Question: I need to calculate this double integral:

where f(x) and f(y) are the density of the distribution of r.v a and y (they are distributed as normal and are independent each other)
with Matlab. I've tried this
I've tried this:
'''
fun = @(x,y)((5-2*y)/3)*((1./sqrt(4*pi))*exp(-(x-2)^(2)/4))*((1./sqrt(8*pi))*exp(-(x-1)^(2)/8))
xmax = @(y)(5-2*y)/3
q = integral2(fun,-Inf,1,1,xmax)
'''
but it doesn't work.
Any suggestions? (I'm not a Matlab expert). If not Matlab, with R it's ok.
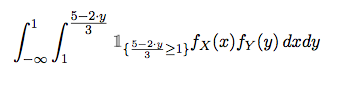
Answer: Your function 'fun' does not allow vectorized inputs, which means evaluating multiple inputs at once. Try for example:
'''
fun([1,2],[3,4])
'''
The expected output would be
'''
[fun(1,3),fun(2,4)]
'''
To fix this, you have to use the elementwise operations, which is already suggested to you via the error message:
> Error using ^
Inputs must be a scalar and a square matrix.